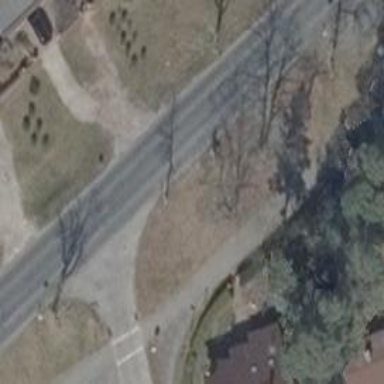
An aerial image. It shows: Avenue of deciduous broadleaved trees.